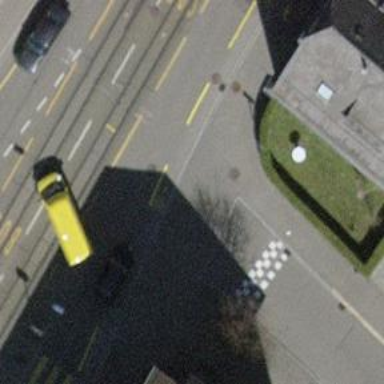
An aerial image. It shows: Unmarked crossing with traffic calming table on the road.